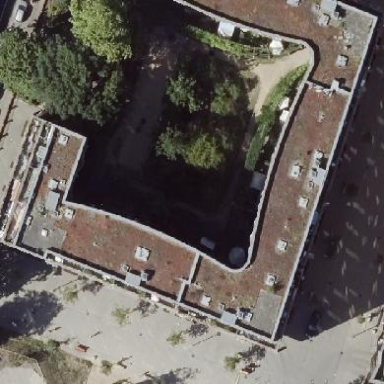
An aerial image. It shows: Part of building.